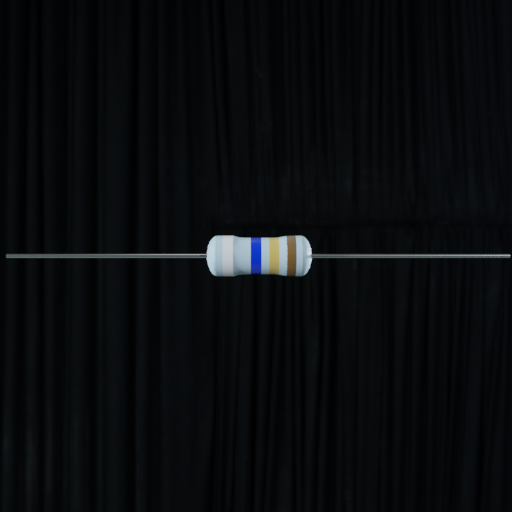
Resistor colour bands (in order): white, blue, gold, brown